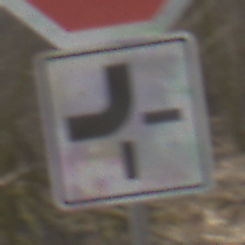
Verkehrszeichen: VerlaufVorfahrtsstrasse2
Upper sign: Stop
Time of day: MorningAfternoon
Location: Outdoor (Nature)
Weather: Clear
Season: Winter
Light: Natural